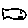
Label: fish